Question: I'm trying to move movieclip Ball along the borders of movieclip Ground. You would move the Ball with the arrow keys which would increase and decrease its x value, but the y value will always be equal to the top edge of the Ground movieclip.
To do this I need to find the y value of the points on the edges of movieclip Ground. How is this possible?

This is what the Ground MovieClip would look like. It is an irregular shape. What I want is for any x point a y point at the top edge of this shape.
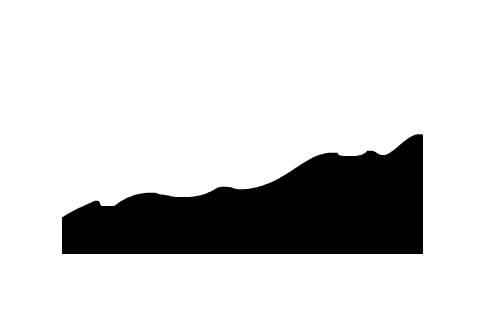
Answer: If that is all you want to do to, it should be easy to loop through columns of your bitmap data and for each one store a value you can reference later to get a for an .
Here's a basic example:
'''
//get values
var bitmapData:BitmapData = new Terrain(480,320);//Terrain is a reference to your image as BitmapData
var yValues:Vector.<Number> = new Vector.<Number>(bitmapData.width,true);
for(var i:int = 0 ; i < bitmapData.width ; i++){
for(var j:int = 0 ; j < bitmapData.height; j++){
//this conditions might change based on the content of your image, black if fine for now
if(bitmapData.getPixel(i,j) == 0) {
yValues[i] = j;
j = bitmapData.height;
}else yValues[i] = bitmapData.height;
}
}
//test values
var bitmap:Bitmap = new Bitmap(bitmapData);
var ball:Sprite = new Sprite();ball.graphics.lineStyle(5,0x009900);ball.graphics.drawCircle(-5,-5,5);
addChild(bitmap);
addChild(ball);
addEventListener(Event.ENTER_FRAME, update);
function update(event:Event):void {
ball.x = mouseX;
if(mouseX > 0 && mouseX <= bitmap.width) ball.y = yValues[mouseX];
}
'''

If instead of 'caching values' you want to it for a scrolling terrain at run time, you could loop through a column of pixels(bitmapdata with width of 1 and height equal to your terrain bitmap) and get the value on the fly.
Your suggestion is also good. Bare in mind that the BitmapData class also has a hitTest method. Check out <URL> on this.
Also, you might want to have a look at <URL>
HTH